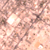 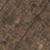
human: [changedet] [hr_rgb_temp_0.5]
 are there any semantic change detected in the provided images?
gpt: The area appears the same.